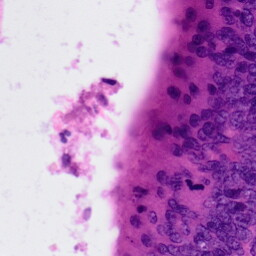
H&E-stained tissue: Colon